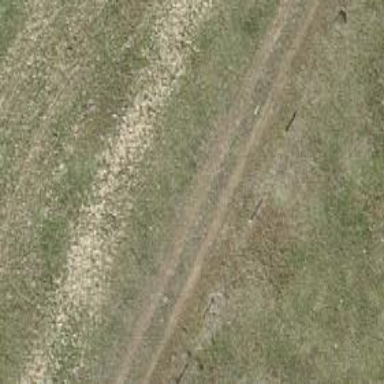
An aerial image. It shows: Track with ground surface of grade 3.